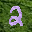
Label: 2